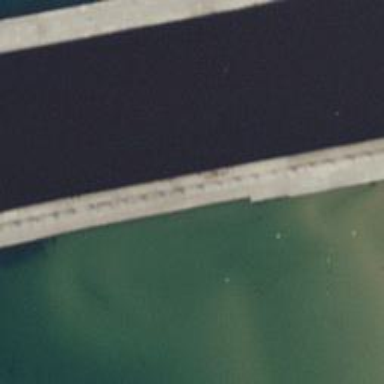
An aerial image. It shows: Bridge.